Question: I've a text file and I've to read the text file and then I've to convert the file data in the form of a table.
The file is in this form
'''
{KeyValuePair}
{
Key1 = Value1 {next}
Key2 = Value2 {next}
Key3 = Value3 {next}
Key4 = {KeyValuePair} {
KeyA = ValueA {next}
KeyB = ValueB {next}
KeyC = ValueC {next}
}
}
'''
and I need a output like this

My logic code is Here
'''
StreamReader reader = new StreamReader("C:\Users\Kaushik Kishore\Documents\TextToRead.txt");
string data = reader.ReadToEnd();
//string[] stringSeparater = new string[] { "{KeyValuePair}" };
//string[] getData = data.Split(stringSeparater, StringSplitOptions.None);
//string[] separater = new string[] { "{next}" };
//string[] nextSplit = data.Split(separater, StringSplitOptions.None);
string pattern = @"(=)|(next)|(KeyValuePair)|({)|(})";
string[] output = Regex.Split(data, pattern);
foreach (string one in output)
{
Response.Write(one);
}
'''
so thing I'm facing the problem is how to write the actual logic to extract the desired string.
Next specifies that We have to change the row in the table. each time the next keyword will occur I've to post the data in new Row.
Thanks in Advance
I've done some effort and write some code
This is printing the data fine now I want to know how to pass the data from controller to view. when the data is coming in loop parts.
'''
public ActionResult Index()
{
StreamReader reader = new StreamReader("C:\Users\Kaushik Kishore\Documents\Text2.txt");
string data = reader.ReadToEnd();
// replacing all tabs white space new line and everything
string trimmedData = Regex.Replace(data, @"\s", "");
string pattern = @"({next})|({KeyValuePair}{)|(}{next})";
string[] output = Regex.Split(trimmedData, pattern);
int length = output.Length;
int count = 0;
foreach (string one in output)
{
count++;
if (one == "{KeyValuePair}{")
{
Response.Write("Table Create</br>");
}
else if (count == length)
{
string[] last = one.Split('=');
foreach (string lastVal in last)
{
Response.Write(lastVal.Substring(0,lastVal.Length-1));
Response.Write('|');
}
}
else
{
string[] keyVal = one.Split('=');
foreach (string val in keyVal)
{
if (val == "{next}")
{
Response.Write("</br>");
}
else if (val == "}{next}")
{
Response.Write("Subtable End</br>");
}
else if (val == "}")
{
Response.Write("");
}
else
{
Response.Write(val);
Response.Write("|");
}
}
}
}
reader.Close();
return View();
}
'''
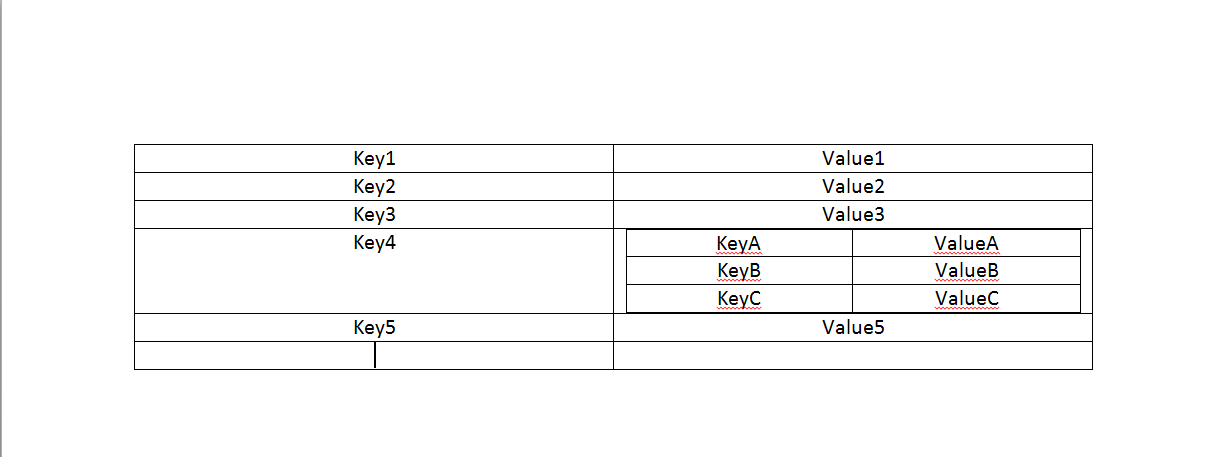
Answer: This will be your part
'''
public ActionResult Index()
{
ViewBag.DisplayTable = GetKeyValueDisplayContent(@"YourFilePath.Txt");
return View();
}
private string GetKeyValueDisplayContent(string fileToRead)
{
// 01 Get Data
string DataToProcess = GetDataToProcess(fileToRead);
// 02 Cleaning Data (replacing all tabs white space new line and everything)
DataToProcess = CleanDataToProcess(DataToProcess);
// 03 Retrieve Array from Data format
string[] output = GetDataInArray(DataToProcess);
// 04 Displaying Result
string DrawTable = GetDisplayHTML(output);
return DrawTable;
}
private string GetDataToProcess(string fileToRead)
{
StreamReader reader = new StreamReader(fileToRead);
string data = reader.ReadToEnd();
reader.Close();
return data;
}
private string CleanDataToProcess(string dataToProcess)
{
return Regex.Replace(dataToProcess, @"\s", "");
}
private string[] GetDataInArray(string dataToProcess)
{
string pattern = @"({next})|({KeyValuePair}{)|(}{next})";
string[] output = Regex.Split(dataToProcess, pattern);
return output;
}
private string GetDisplayHTML(string[] output)
{
int length = output.Length;
int count = 0;
StringBuilder OutputToPrint = new StringBuilder();
foreach (string one in output)
{
if (one == "{KeyValuePair}{")
{
count++;
if (count >= 2)
{
OutputToPrint.Append("<td><table border = "1">");
}
else
{
OutputToPrint.Append("<table border = "1">");
}
}
else if (one.Contains("=") == true)
{
string[] keyVal = Regex.Split(one, @"=");
OutputToPrint.Append("<tr>");
foreach (string val in keyVal)
{
if (val != "")
{
OutputToPrint.Append("<td>");
OutputToPrint.Append(WebUtility.HtmlEncode(val));
OutputToPrint.Append("</td>");
}
}
}
else if (one.Equals("{next}"))
{
OutputToPrint.Append("</tr>");
}
else if (one.Contains("}{next}") == true)
{
OutputToPrint.Append("</table></td>");
}
else if (one == "}")
{
OutputToPrint.Append("</table>");
}
else { }
}
return OutputToPrint.ToString();
}
'''
This will be the
'''
<div>
@Html.Raw(ViewBag.DisplayTable)
</div>
'''
Hope You'll find this well